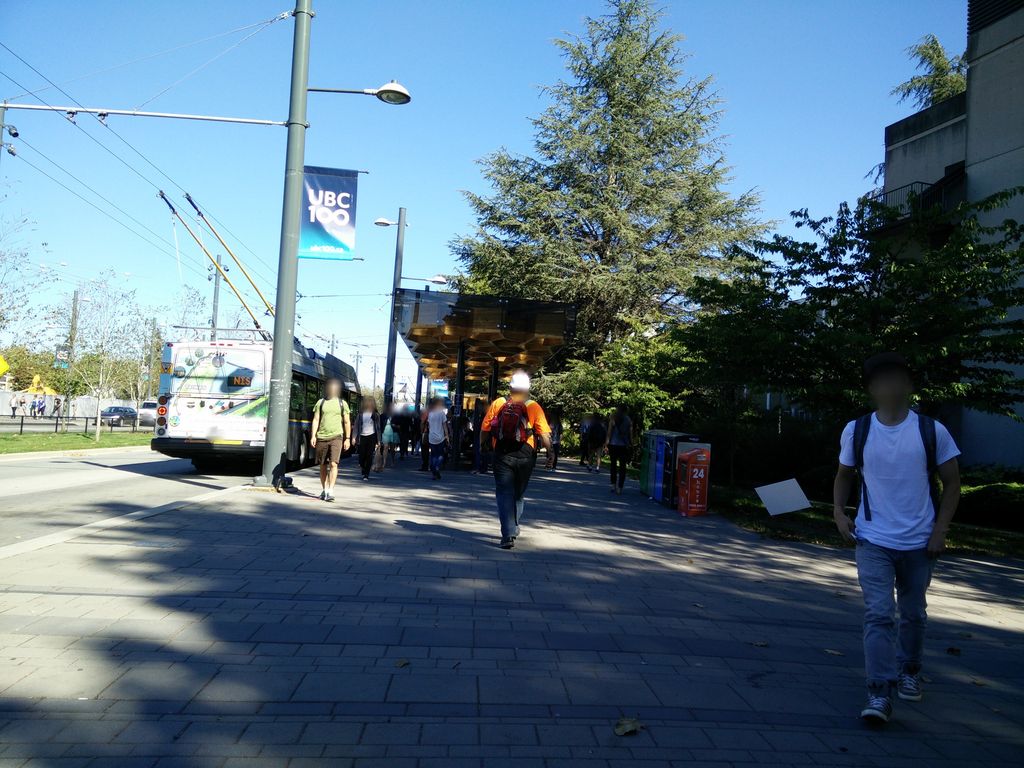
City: vancouver